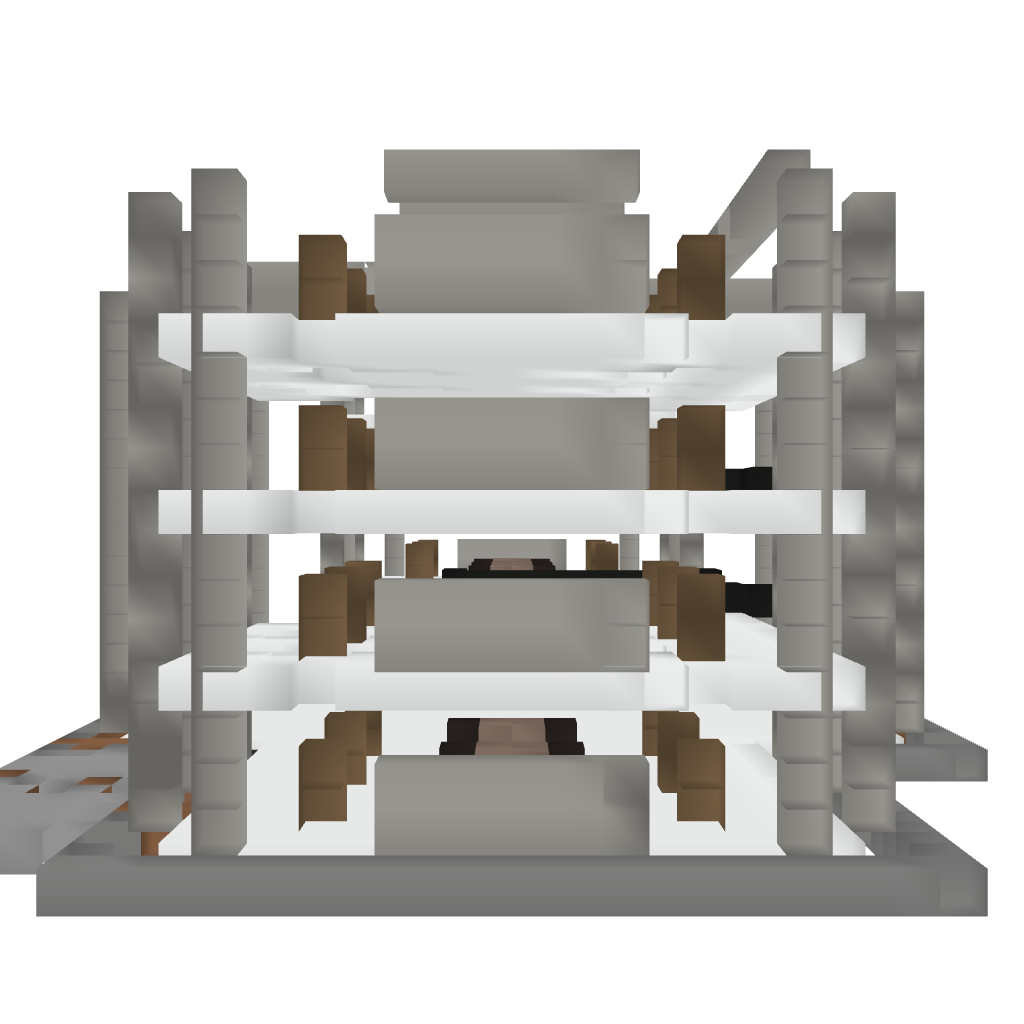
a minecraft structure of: Modern Hotel